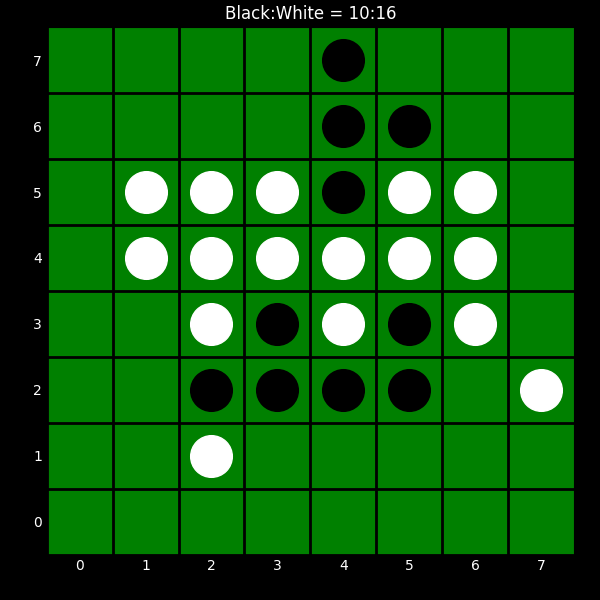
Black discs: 10
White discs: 16